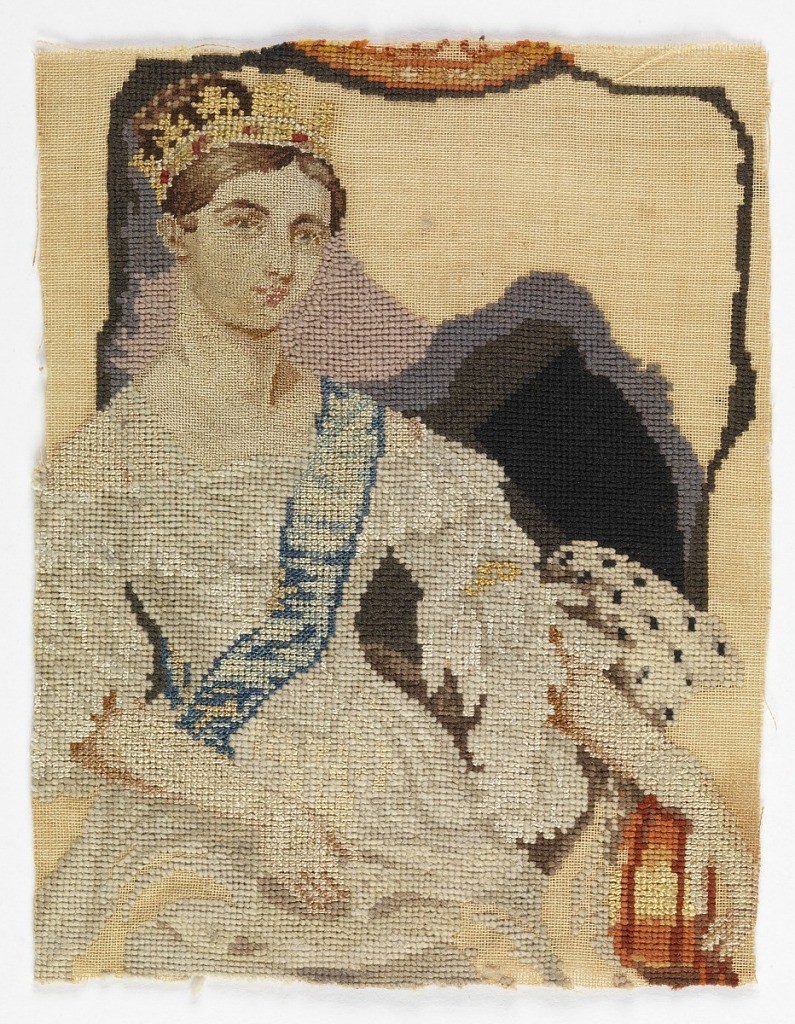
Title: Embroidered picture
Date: ca. 1840
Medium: cotton, wool, silk Technique: counted stitch embroidery on plain weave
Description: Portrait of Queen Victoria as a young woman, possibly at her coronation in 1837.  Unfinished.